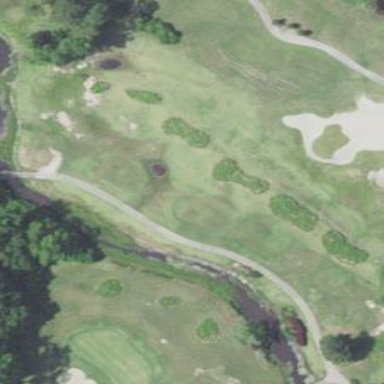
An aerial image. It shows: Water hazard on golf course. The hazard is natural water feature.